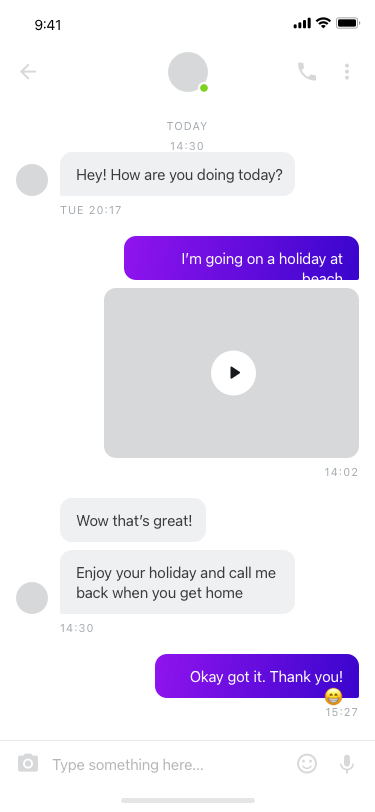
Text in this UI design:
Type something here…
Hey! How are you doing today?
TUE 20:17
Wow that’s great!
Enjoy your holiday and call me back when you get home
14:30
14:02
I’m going on a holiday at beach
Okay got it. Thank you! 😁
15:27
TODAY 14:30